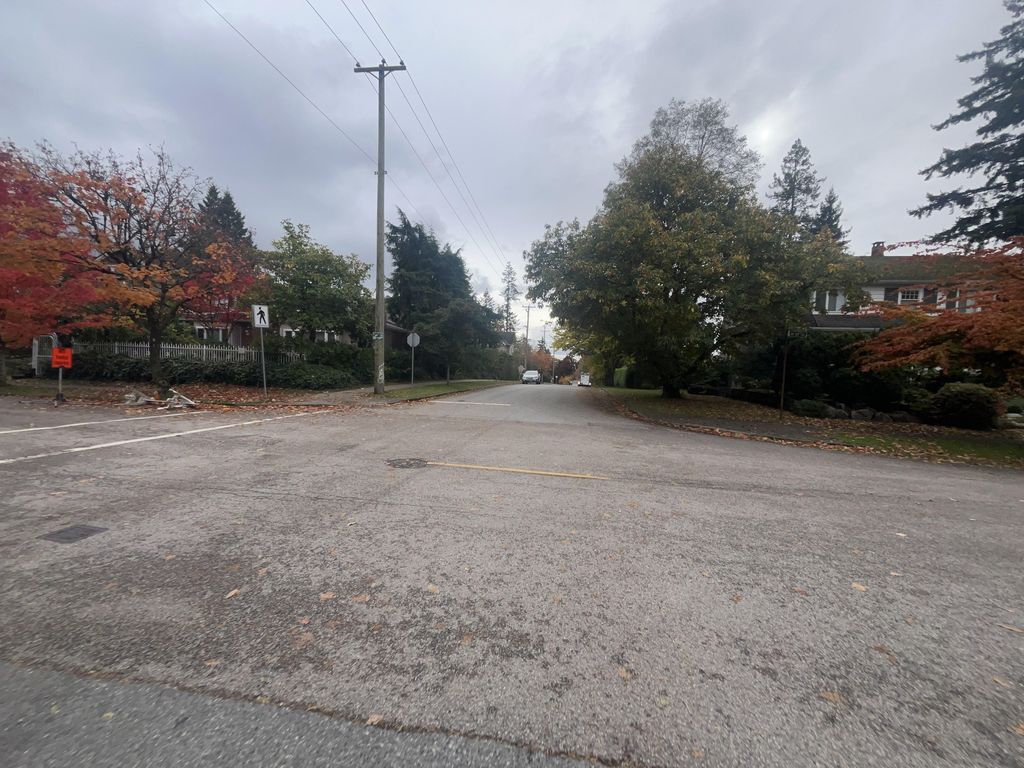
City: vancouver